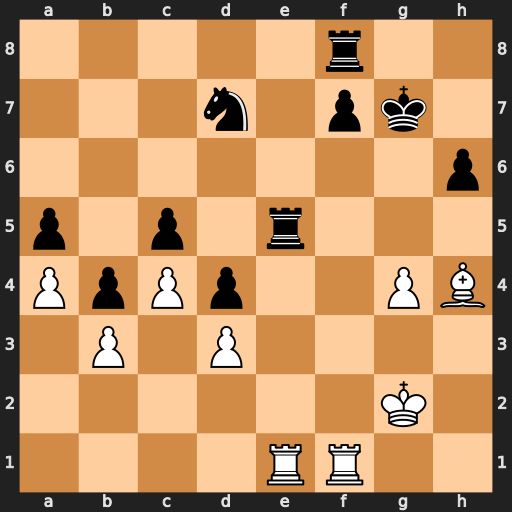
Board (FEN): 5r2/3n1pk1/7p/p1p1r3/PpPp2PB/1P1P4/6K1/4RR2
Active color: w
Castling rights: -
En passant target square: -
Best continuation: Rxe5 Nxe5 Bf6+ Kg6 Bxe5